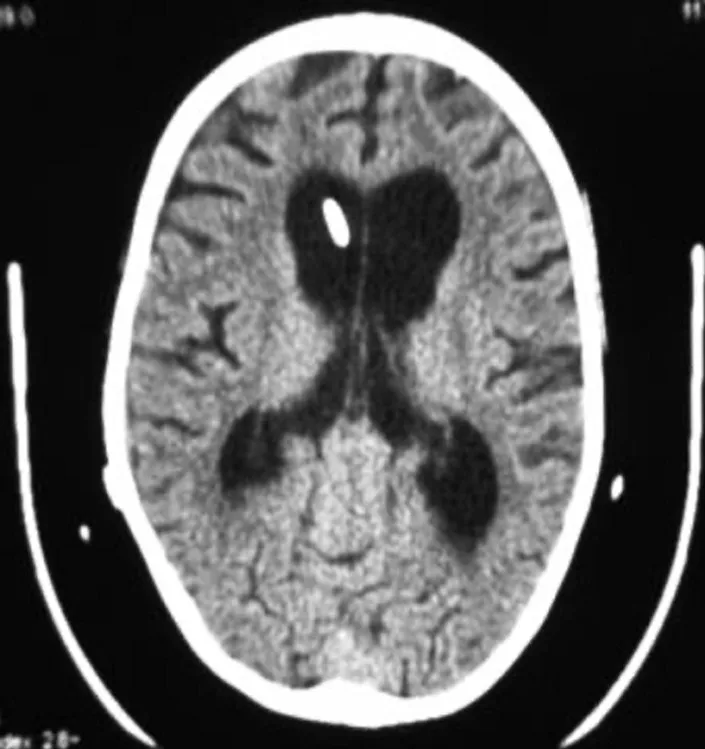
the cerebral CT scan also shows the right frontal ventriculoperitoneal shunt valve in place, with normal-sized ventricles.
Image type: radiology (ct)